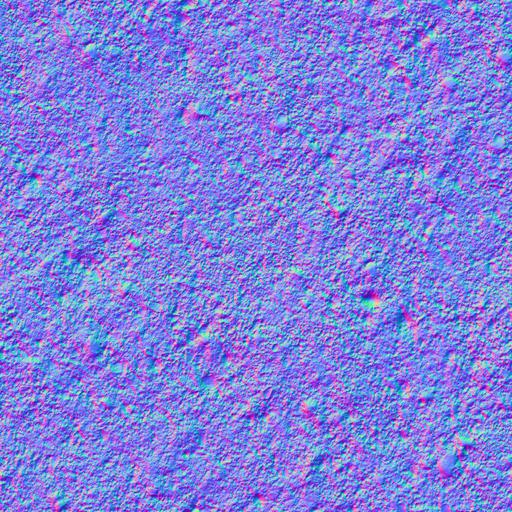
clean dirt dirty gravel small